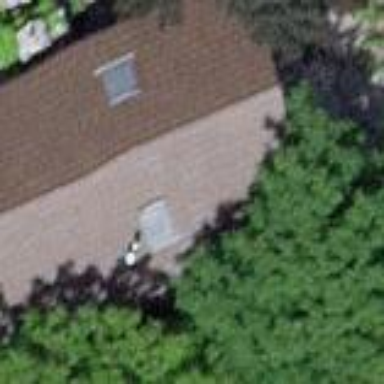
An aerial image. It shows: Simple house.